Question: I have a problem with text that comes with check box control. Here is an image

I like text Remember me to come in same line with the box.
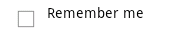
Answer: In your layout 'xml', you just add a 'CheckBox' such that:
'''
<CheckBox
android:id="@+id/RememberMeCheckBox"
android:layout_width="wrap_content"
android:layout_height="wrap_content"
android:text="Remember me" />
'''
It should be in the same line.